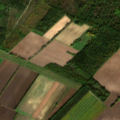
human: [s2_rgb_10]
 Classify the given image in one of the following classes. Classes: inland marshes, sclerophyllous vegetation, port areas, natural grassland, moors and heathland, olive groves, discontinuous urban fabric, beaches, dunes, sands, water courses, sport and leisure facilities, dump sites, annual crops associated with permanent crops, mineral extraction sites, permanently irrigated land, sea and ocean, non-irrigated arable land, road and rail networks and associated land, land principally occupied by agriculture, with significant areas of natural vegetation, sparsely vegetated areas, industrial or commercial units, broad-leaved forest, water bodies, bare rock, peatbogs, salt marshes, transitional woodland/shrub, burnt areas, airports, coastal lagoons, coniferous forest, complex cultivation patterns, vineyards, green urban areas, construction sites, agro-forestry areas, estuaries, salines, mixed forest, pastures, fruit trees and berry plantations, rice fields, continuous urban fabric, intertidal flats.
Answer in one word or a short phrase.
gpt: non-irrigated arable land, mixed forest